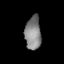
Tissue: lung
Cell type: Endothelial cells
Senescence score: 0.5879
Nuclear area (px): 525
Mean DAPI intensity: 131.408